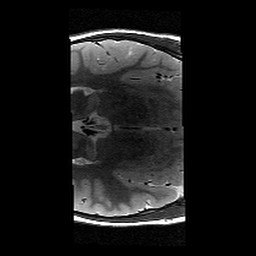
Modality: T2w
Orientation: axial
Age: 9
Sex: male
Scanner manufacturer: siemens
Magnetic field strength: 3 T
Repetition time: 9.23 s
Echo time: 0.067 s